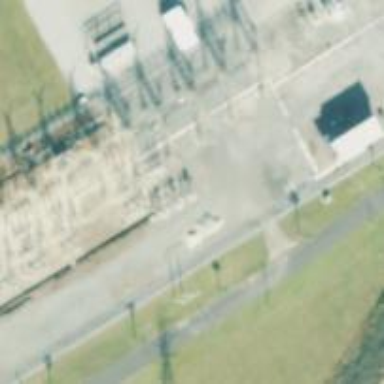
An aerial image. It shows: Switching substation for power distribution.